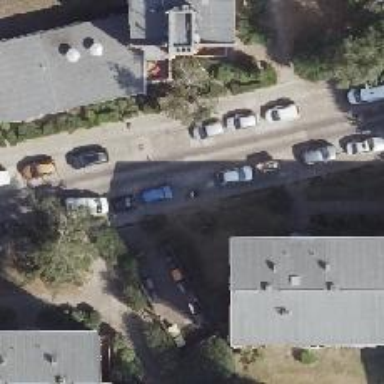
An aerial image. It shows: There is parking obstacle present in the area.